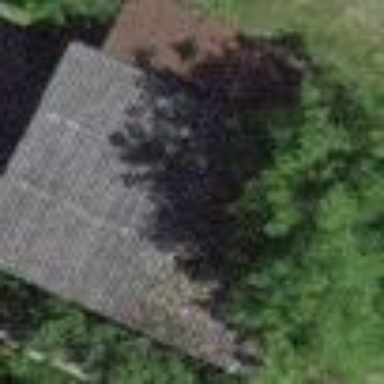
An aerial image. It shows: Barn.